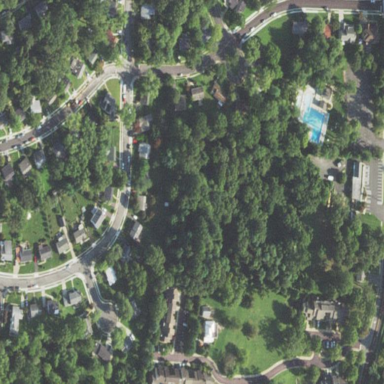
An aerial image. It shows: Residential area composed of single-family homes.